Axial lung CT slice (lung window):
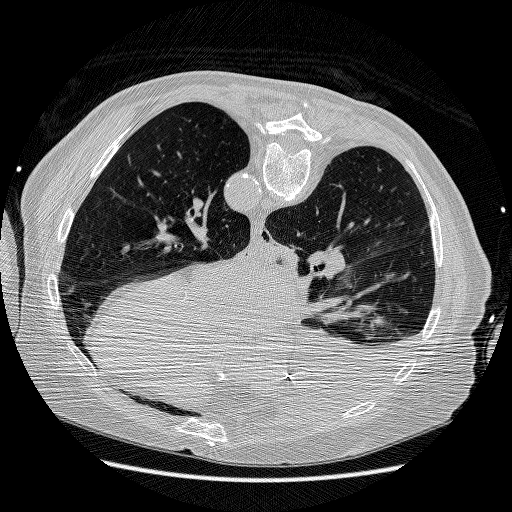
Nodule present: no